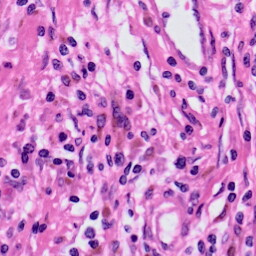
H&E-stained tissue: Skin